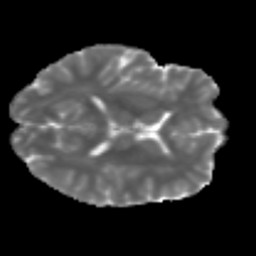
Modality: MD
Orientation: axial
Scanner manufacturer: siemens
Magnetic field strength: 3 T
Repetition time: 3.6 s
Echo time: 0.092 s